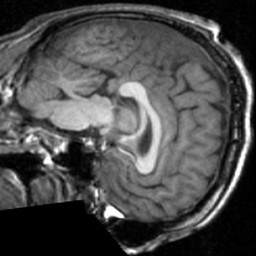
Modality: T1w
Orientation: sagittal
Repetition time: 0.008948 s
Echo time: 0.001784 s